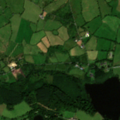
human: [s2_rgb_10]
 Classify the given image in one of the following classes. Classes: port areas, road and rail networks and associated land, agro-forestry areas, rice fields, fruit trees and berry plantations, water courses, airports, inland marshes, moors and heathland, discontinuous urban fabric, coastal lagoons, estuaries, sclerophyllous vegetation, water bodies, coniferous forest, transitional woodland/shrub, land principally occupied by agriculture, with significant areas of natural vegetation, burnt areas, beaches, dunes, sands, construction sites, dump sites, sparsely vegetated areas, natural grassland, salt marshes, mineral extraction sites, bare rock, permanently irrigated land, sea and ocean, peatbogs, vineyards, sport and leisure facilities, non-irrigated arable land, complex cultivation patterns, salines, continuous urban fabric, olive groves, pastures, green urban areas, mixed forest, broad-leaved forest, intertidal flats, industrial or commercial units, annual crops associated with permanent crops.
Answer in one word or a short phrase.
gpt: pastures, land principally occupied by agriculture, with significant areas of natural vegetation, mixed forest, water bodies